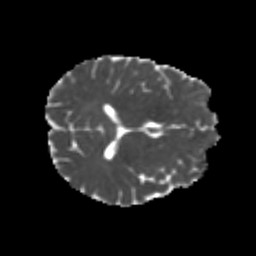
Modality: MD
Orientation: axial
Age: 23
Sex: male
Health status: healthy
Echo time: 0.074 s